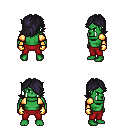
a pixel art fantasy rpg character, male body template, orc, green skin, gold arm armor, red pants, raven swoop hairstyle, gold gloves, four views (front, back, left, right), 2x2 character sprite sheet, small pixel art, hard edges, no anti-aliasing